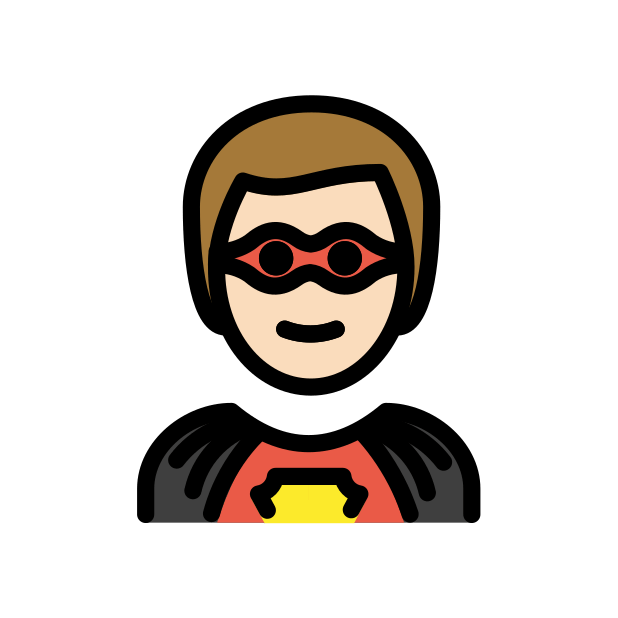
man superhero: light skin tone